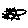
Label: sun